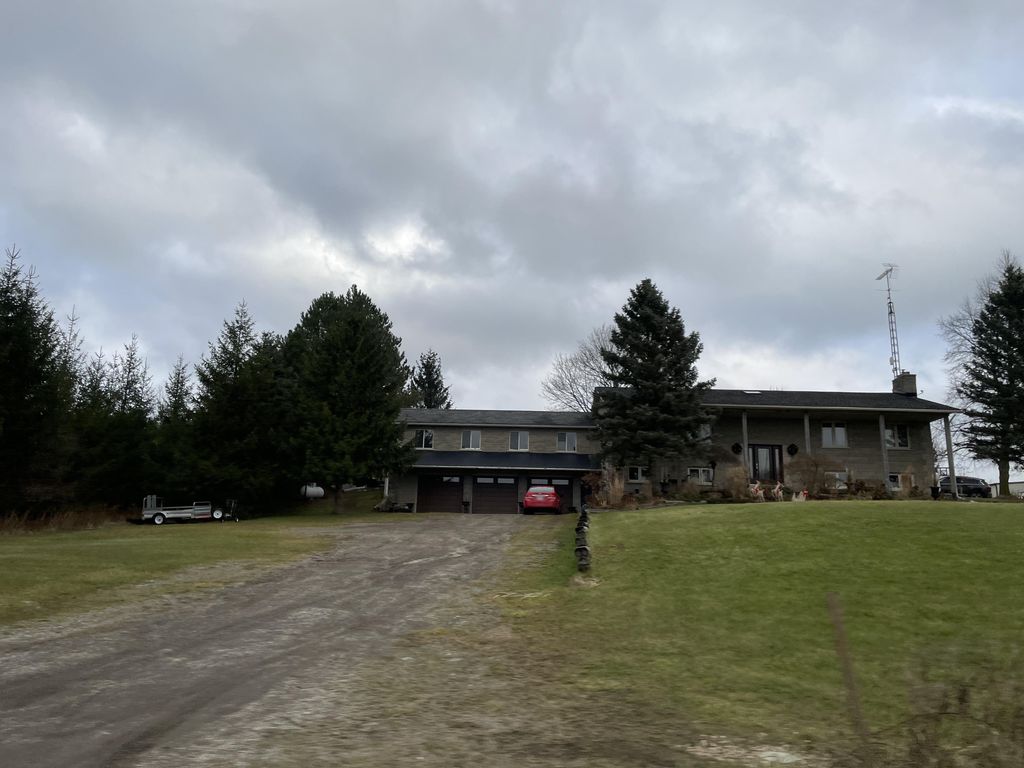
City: kitchener-waterloo